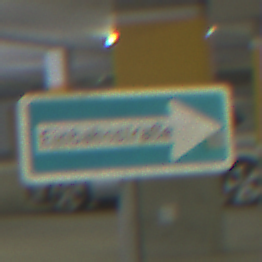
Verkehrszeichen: EinbahnstrasseRechtsweisend
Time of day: NotSpecified
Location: Indoor (Special)
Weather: NotSpecified
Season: NotSpecified
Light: Artificial